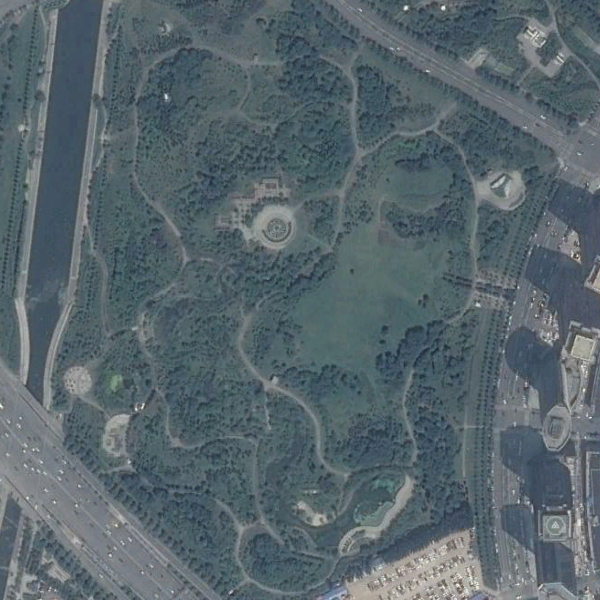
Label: Park